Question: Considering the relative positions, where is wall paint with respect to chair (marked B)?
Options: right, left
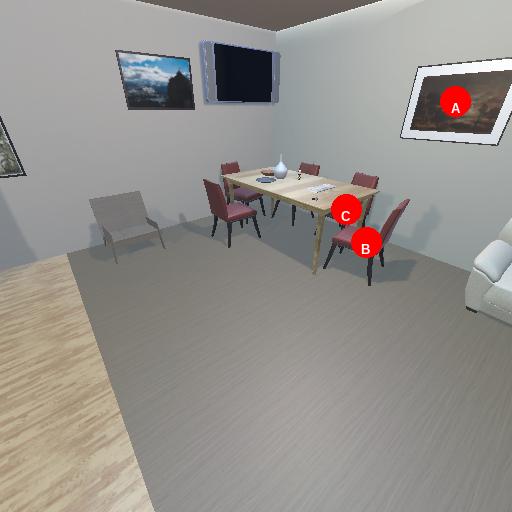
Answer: right